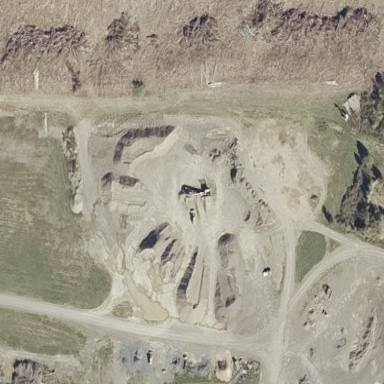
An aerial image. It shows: Quarry area.